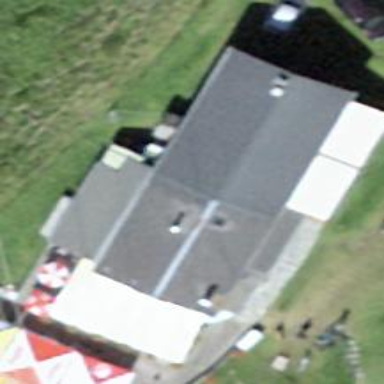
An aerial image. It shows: Restaurant.